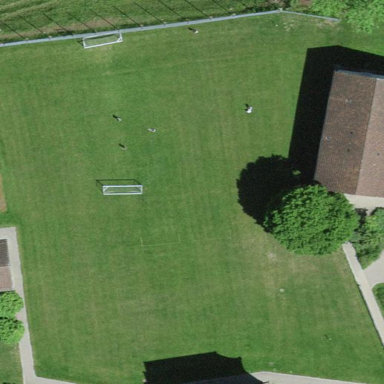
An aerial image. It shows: Soccer pitch designated for leisure and sports activities.